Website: apple-inc
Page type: account-selection
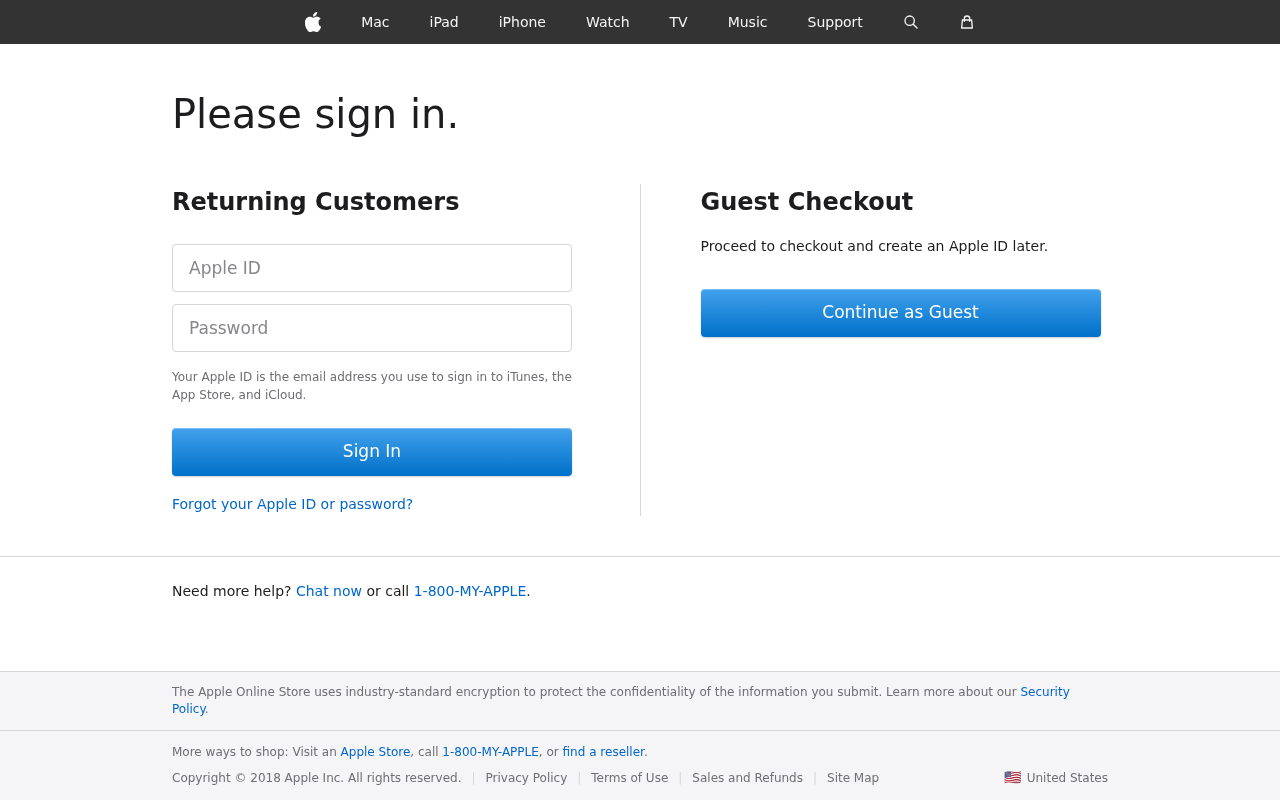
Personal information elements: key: PII_LOGIN_USERNAME
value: alexander4220